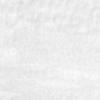
Label: no_change